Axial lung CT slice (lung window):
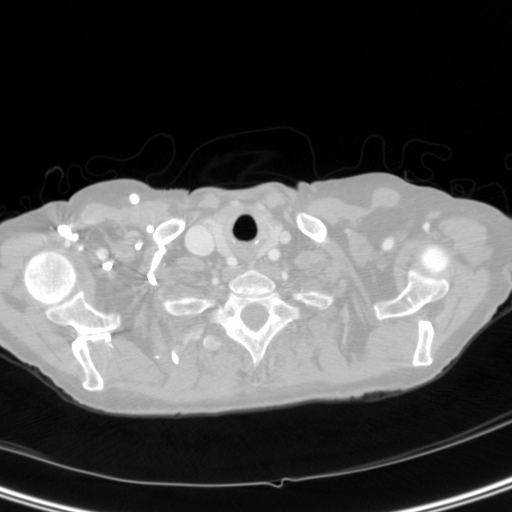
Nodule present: no